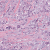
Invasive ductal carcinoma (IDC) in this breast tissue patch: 1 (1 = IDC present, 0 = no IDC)